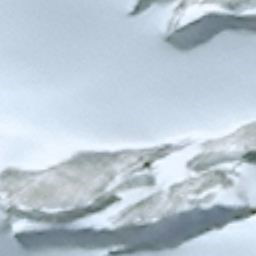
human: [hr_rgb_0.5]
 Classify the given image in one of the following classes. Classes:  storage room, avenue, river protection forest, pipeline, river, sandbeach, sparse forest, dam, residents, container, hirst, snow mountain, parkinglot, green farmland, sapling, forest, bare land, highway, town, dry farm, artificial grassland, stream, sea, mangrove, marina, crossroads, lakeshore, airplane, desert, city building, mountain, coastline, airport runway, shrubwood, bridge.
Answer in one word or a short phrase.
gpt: snow mountain